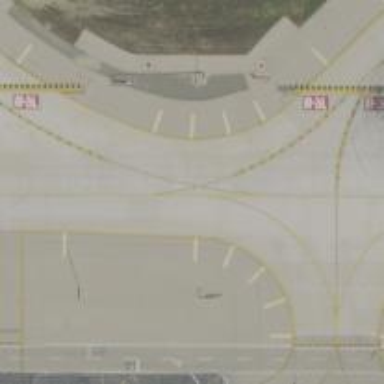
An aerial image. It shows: Image of taxiway at airport.